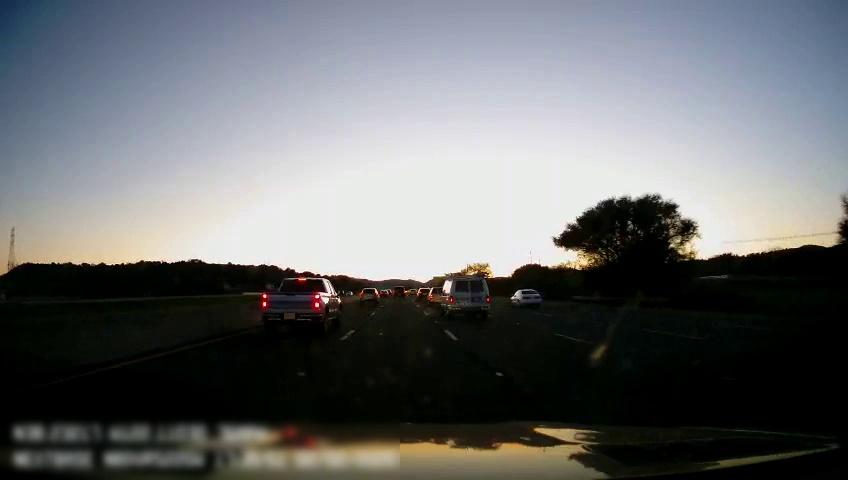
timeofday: Dusk/Dawn/Twilight
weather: Sunny
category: Drivable Space
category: Vehicles | Car
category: Vehicles | SUV
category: Vehicles | Car
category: Vehicles | Van
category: Vehicles | Car
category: Vehicles | SUV
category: Vehicles | Truck
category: Vehicles | Car
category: Lanes | Alternate Lane
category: Lanes | Current Lane
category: Lanes | Current Lane
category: Lanes | Alternate Lane
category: Lanes | Alternate Lane